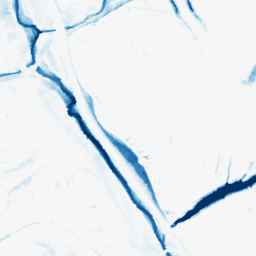
Category: morphological
Decomposition family: morphological
Decomposition parameters: operation: closing
size: 10
Upsampling method: sinc_hamming
Upsampling parameters: scale: 8
kernel_size: 16
Upsampling scale: 8